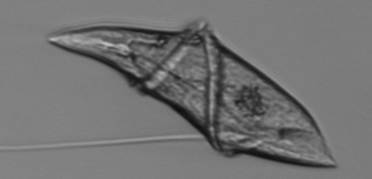
Label: Gyrodinium